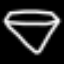
Label: diamond